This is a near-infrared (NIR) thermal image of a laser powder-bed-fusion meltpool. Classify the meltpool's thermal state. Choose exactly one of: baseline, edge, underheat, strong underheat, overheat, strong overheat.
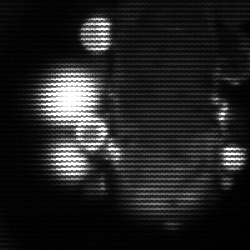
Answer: strong underheat